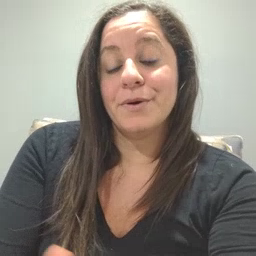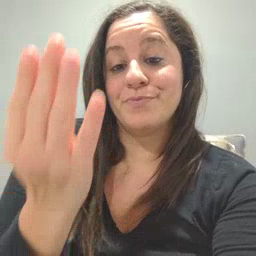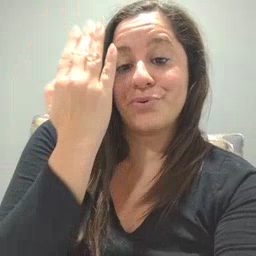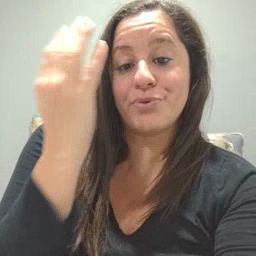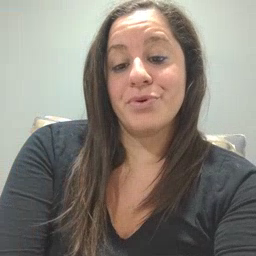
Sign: morning